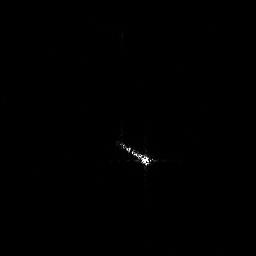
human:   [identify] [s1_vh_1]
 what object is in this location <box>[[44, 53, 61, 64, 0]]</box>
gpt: <ref>1 medium ship at the center</ref>